Interaction volume radius: 5 \u00c5
Interaction volume height: 10 \u00c5
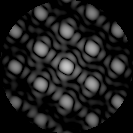
Disorder parameter: 0.08995